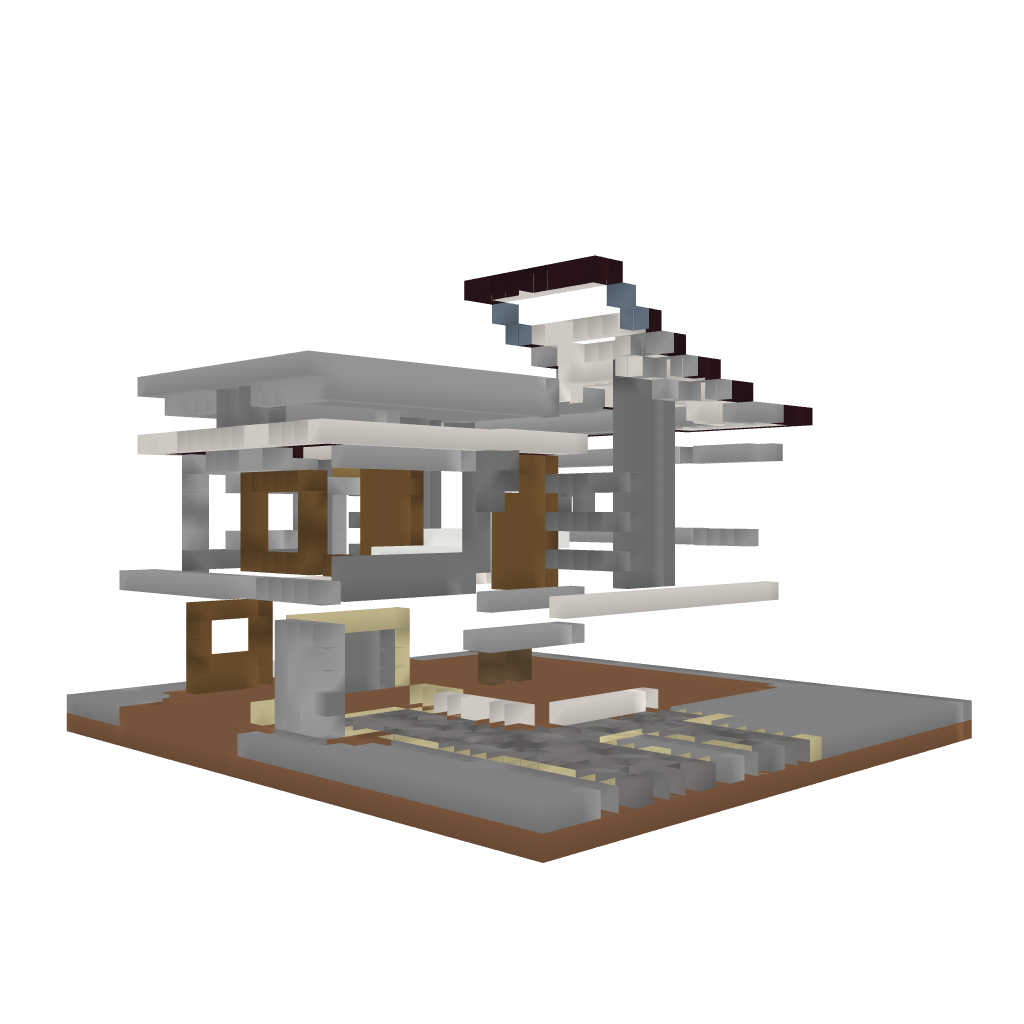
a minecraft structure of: Modern House [D.I.Y Interior]